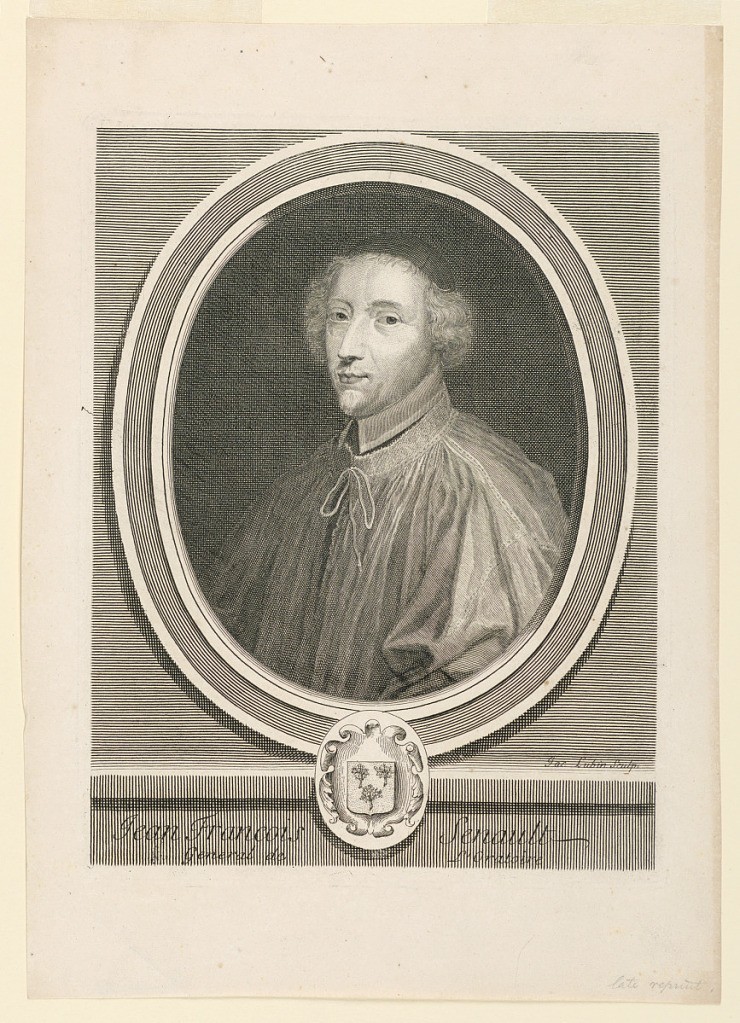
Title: Portrait of Jean François Senault (1601-1672)
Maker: Jacques Lubin, French, 1637 - 1695
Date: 1696-1700
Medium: Engraving on paper
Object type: Print
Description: Half-length portrait in three-quarter view facing left. The sitter wears a scull-cap and surplice. The portrait is in an oval frame with coat-of-arms in lower part.